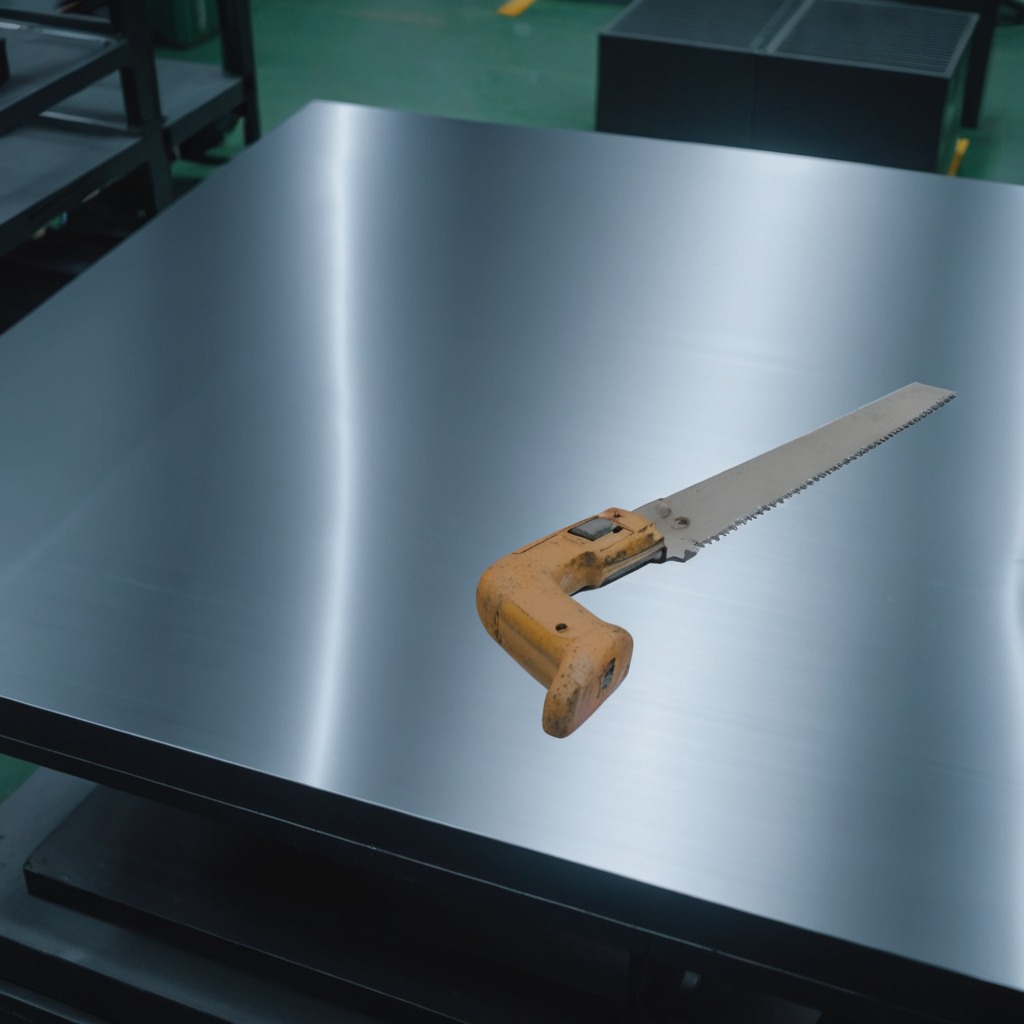
A metal saw is lying on a metal table in a machine shop under fluorescent lights.